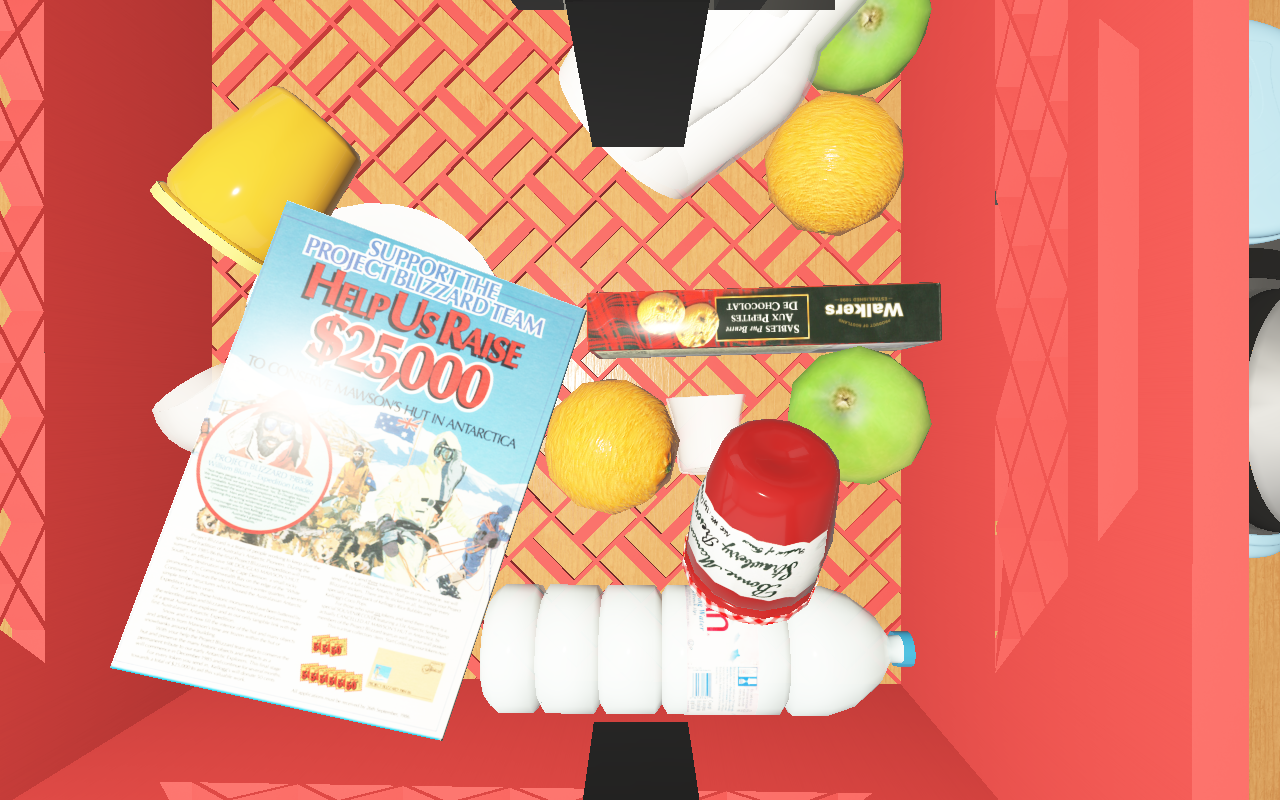
Objects in the scene:
carafe
spoon
plate
wineglass
jam jar
cereal box